Question: Is there a programmatic way to convert two images into an animation sequence (e.g., an animated GIF) like the following example?

This image sequence, taken from a <URL> course, doesn't seem to have manually-edited frames, but seems automatically transformed using some kind shape morphing algorithm. Is there a common term used to describe such an animation or algorithm? Is there a feature in ImageMagick or Photoshop/Gimp that generates such animations, given a pair of images?
Ideally the technique could be scriptable so I could create animations for several pairs of start-end images.
Edit: I have just been told about Gimp's tool under Filters->Animation->Blend, which appears to do the same thing as jQuery morph: each frame 'i' is 'start + (finish - start)/N*i'. In other words, you're transitioning each pixel independently from the start value to the finish value, without any shape morphing. The example gives is more complicated, as it modifies the contours of both images to achieve its compelling effect.
Other examples:
- <URL>
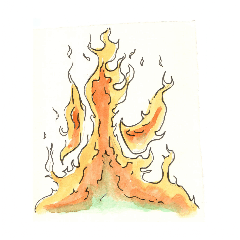
Answer: I have written a tool that doesn't require setting manual keypoints and is not restricted to a domain (like faces). Anyway, the images have to be similar (e.g. two faces or two cars from the same perspective).
<URL>
There is also a <URL> created with emscripten.
<URL>
I generated the above animation using following command line:
'poppy flame.png glyph.png flame.png'